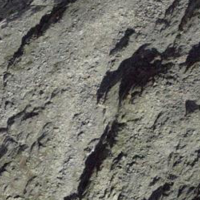
EUNIS habitat code: 48
Species observed at this site:
Capra ibex